Question: In XUL I have a tree (which is the XUL name for a DataGrid/Table)
'''
<tree id="configTree" flex="1" seltype="single"
enableColumnDrag="true" context="configContext" hidecolumnpicker="true">
<treecols>
<treecol label="" editable="true"/>
<splitter class="tree-splitter" />
<treecol label="Term" flex="1"/>
<splitter class="tree-splitter" />
<treecol label="Counts" flex="1" />
</treecols>
<treechildren>
<treeitem>
<treerow>
<treecell label=""/>
<treecell label="mimakedah"/>
<treecell label="1"/>
</treerow>
</treeitem>
<treeitem>
<treerow>
<treecell label=""/>
<treecell label="TSAv KHal-AanSHey-Hayi"/>
<treecell label="2"/>
</treerow>
</treeitem>
</treechildren>
</tree>
'''
The test in the second columns are intended to be displayed RTL.
I've attempted to apply the css "direction:rtl", in a css file to various places.
'''
treechildren::::-moz-tree-cell-text
{
direction:rtl;
}
treechildren::::-moz-tree-cell
{
direction:rtl;
}
'''
I know the selectors are working as when I add 'background-color: red;' as well as 'direction:rtl' I can see the colors change in the cells, rows, and columns.
Currently displays like this:

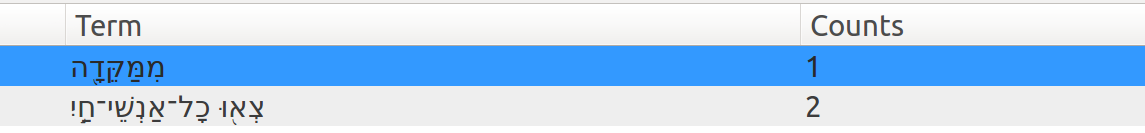
Answer: As far as I know and as far as I understand the code, you can only set 'direction' for either the whole tree or individual whole tree columns (see mentions of 'moztreecell'/'moztreecelltext' in <URL>. Because essentially '<treecell>'s get converted to anonymous boxes by the tree builder, and only particular CSS rules are supported for those.
This means you cannot control the 'direction' on a cell-level.
So, this might work (to a degree):
'''
<treecol label="Term" flex="1" style="direction: rtl;"/>
'''